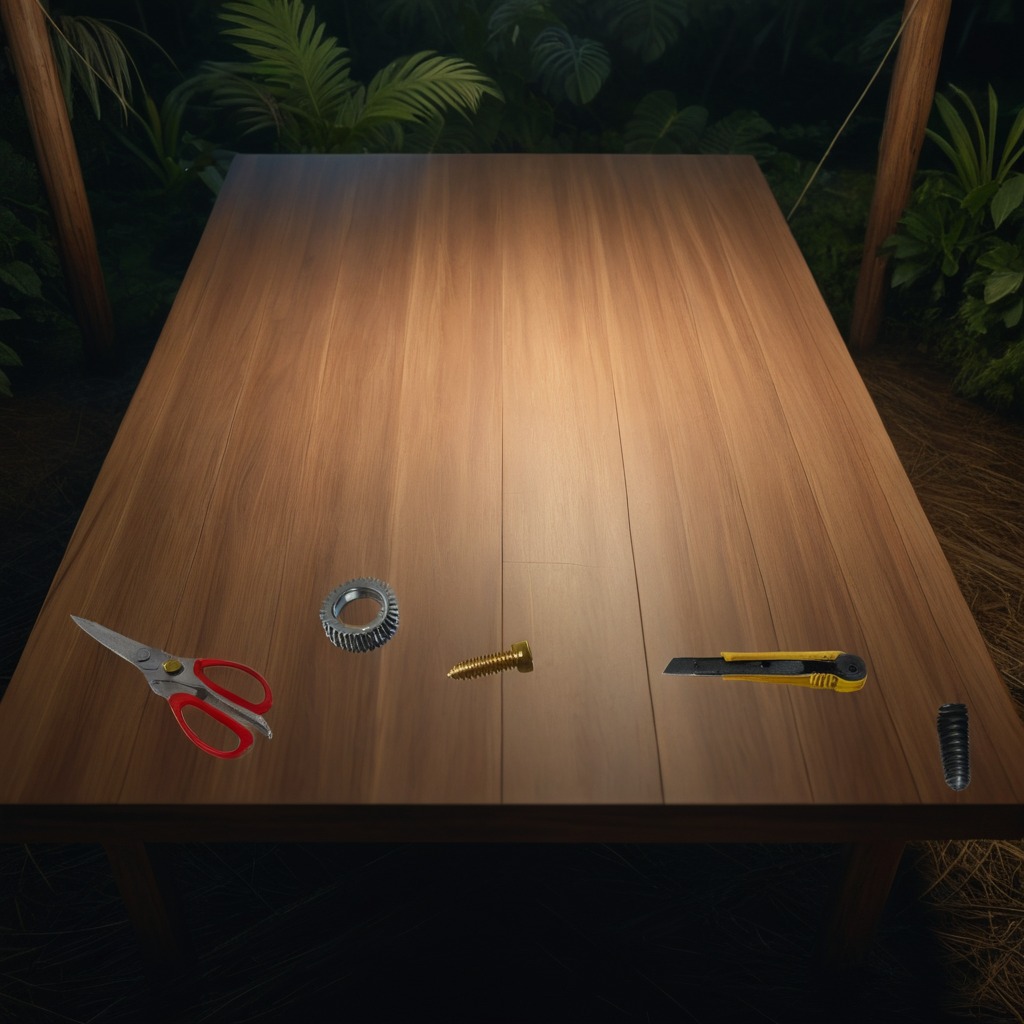
A steel gear with teeth, a utility knife, a metal machine screw, a coiled metal spring, and a pair of scissors are lying on the wooden table inside a jungle field workshop tent at night.